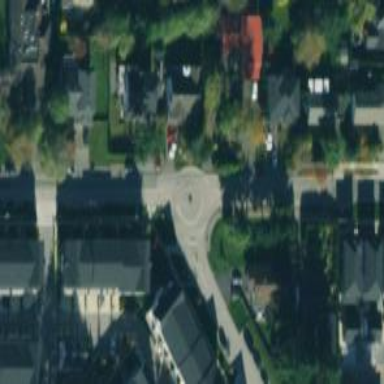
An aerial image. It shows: Roundabout on residential road with asphalt surface.